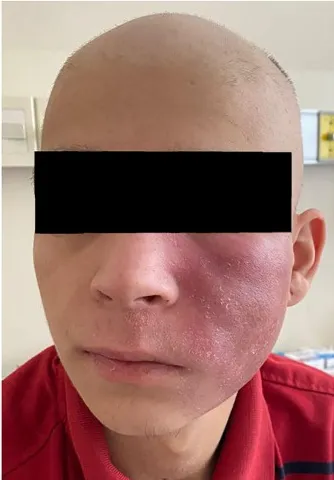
Clinical presentation of the patient. (A) Folliculotropic mycosis fungoides with lesions in the cheek.
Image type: medical_photograph (oral_photograph)